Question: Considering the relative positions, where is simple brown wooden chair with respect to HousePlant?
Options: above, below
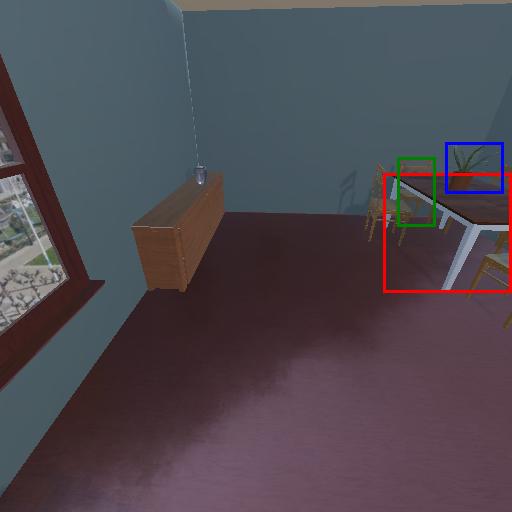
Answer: above